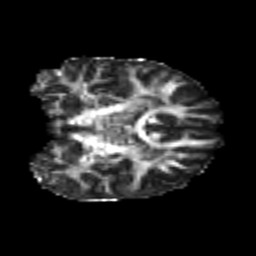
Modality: FA
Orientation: coronal
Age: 20
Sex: female
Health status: healthy
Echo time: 0.074 s